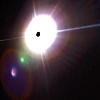
Label: sunburn